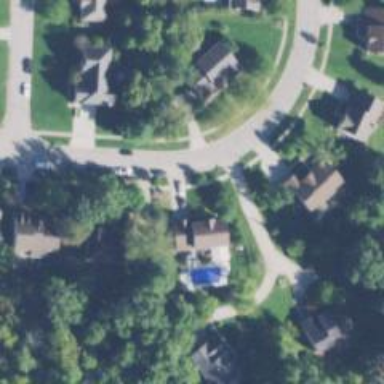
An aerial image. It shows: Shared driveway marked as service road.